Question: When I try to compile two HLSL files included in my project, the compilation fails with an error:
> Error error X4502: invalid vs_2_0 input semantic 'INSTANCE'
However, I notice it's trying to use shader model 2.0; when I'm trying to use 5.0:

Why is the shader compiler trying to use the 2.0 model when I've told VS to use 5.0? Or have I misunderstood?
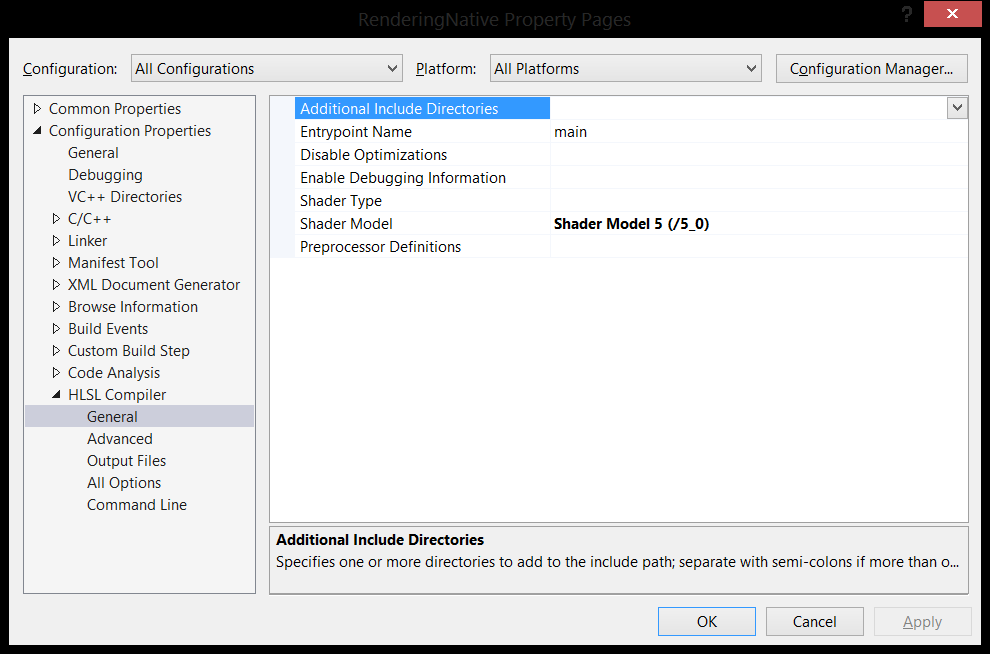
Answer: All you need to do is set the "Shader Type" attribute to the correct type of shader you're trying to compile. Then the issue should go away.